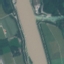
Land use / land cover class: River